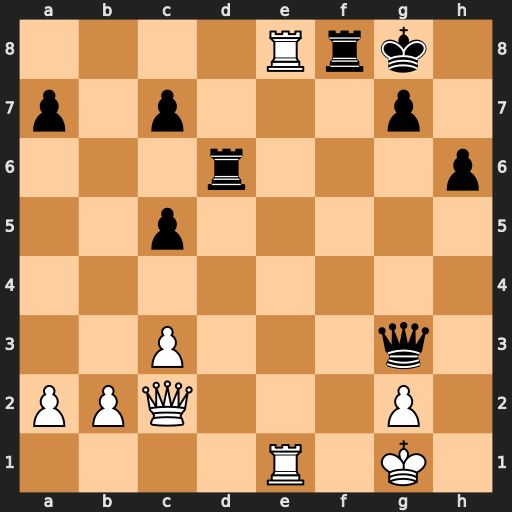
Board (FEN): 4Rrk1/p1p3p1/3r3p/2p5/8/2P3q1/PPQ3P1/4R1K1
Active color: w
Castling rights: -
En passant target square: -
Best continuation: Rxf8+ Kxf8 Qf5+ Rf6 Qc8+ Kf7 Qe8#